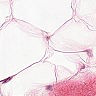
Metastatic tissue present: no